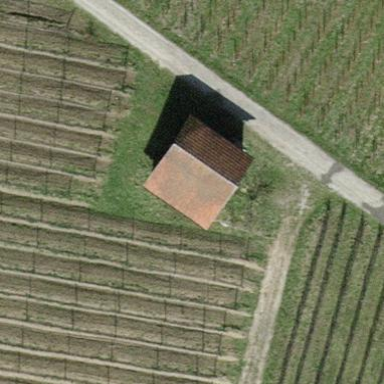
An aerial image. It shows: Shed.